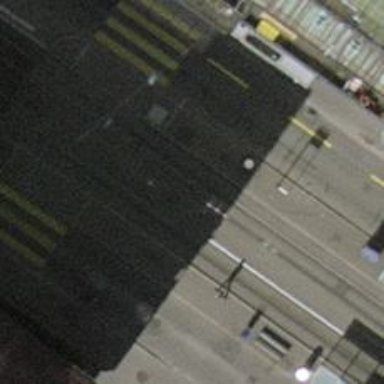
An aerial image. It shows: Tram stop for public transport.